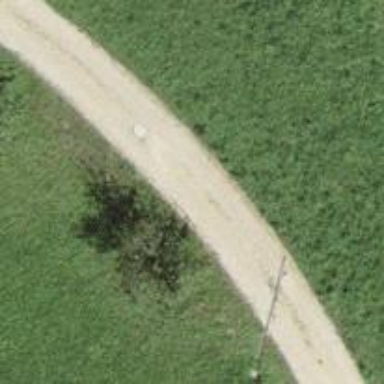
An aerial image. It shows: Gravel track with agricultural purpose. The track has grade2 tracktype.